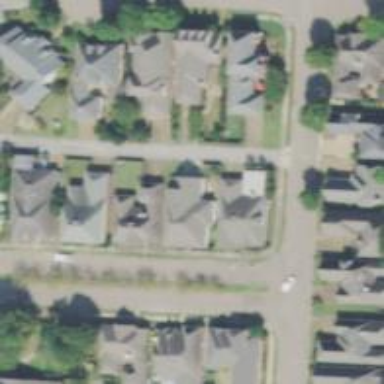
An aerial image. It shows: Driveway.